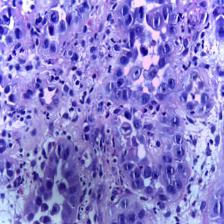
Diagnosis: OSCC